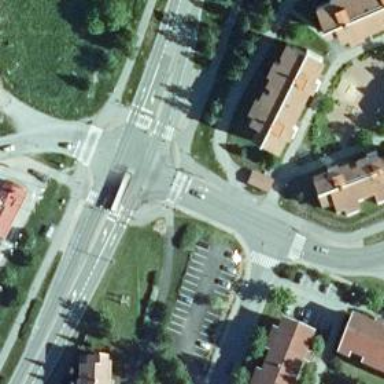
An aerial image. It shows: Road with "give way" sign.